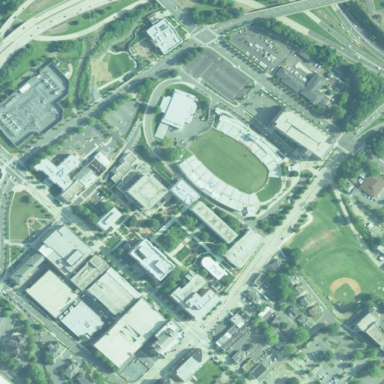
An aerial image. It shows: College or university.